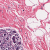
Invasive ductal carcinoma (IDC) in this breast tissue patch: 0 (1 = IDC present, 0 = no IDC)